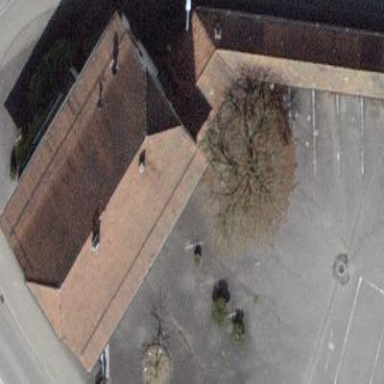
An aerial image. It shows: Building that houses restaurant.